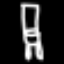
Label: chair